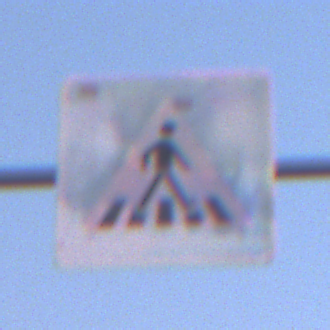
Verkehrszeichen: FussgaengerueberwegLinks
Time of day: SunriseSunset
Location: Outdoor (Nature)
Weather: Clear
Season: NotSpecified
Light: Natural